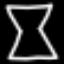
Label: hourglass